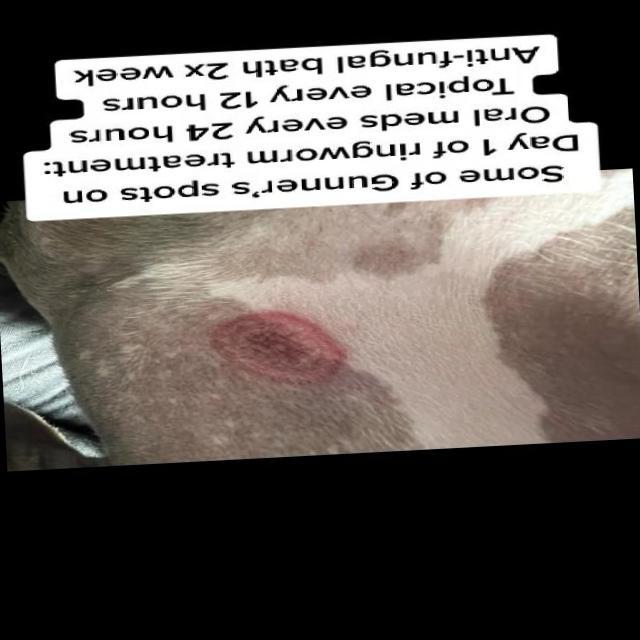
Canine ringworm (Dermatophytosis) — fungal infection caused by Microsporum or Trichophyton. Presents with circular alopecia, scaling, crusting, and broken hairs.